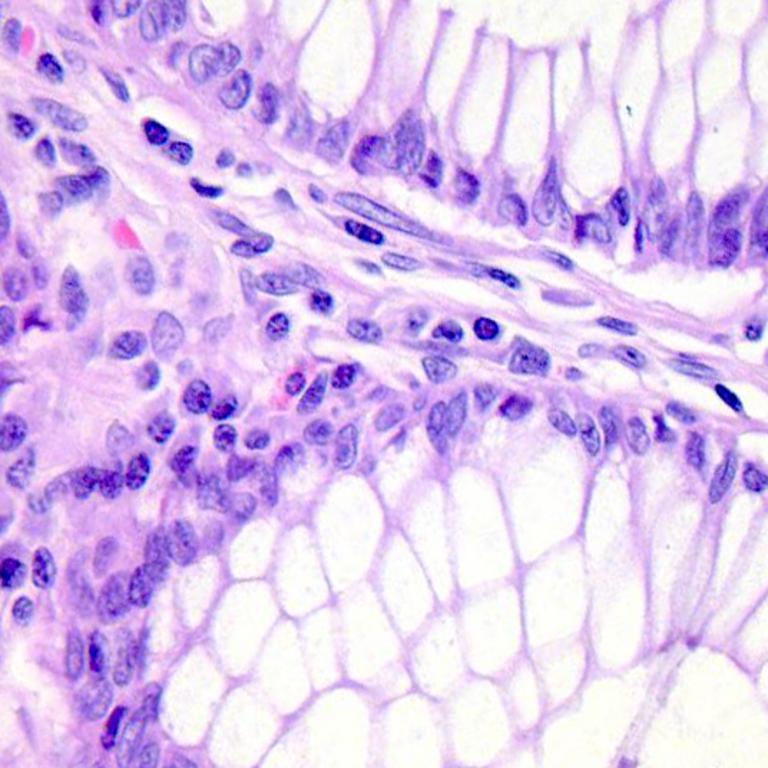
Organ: colon
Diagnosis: benign